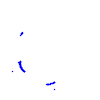
Particle: proton